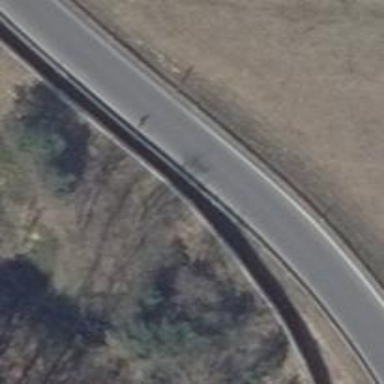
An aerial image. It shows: Asphalt motorway link.